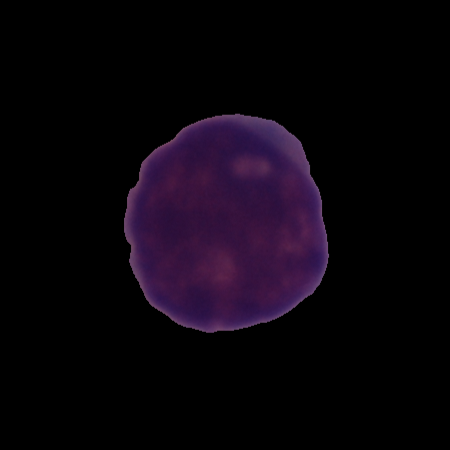
Label: cancer